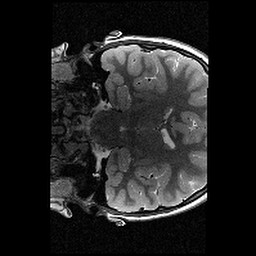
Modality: T2w
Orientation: coronal
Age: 10
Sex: female
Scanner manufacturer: siemens
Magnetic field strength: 3 T
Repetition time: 9.23 s
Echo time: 0.067 s